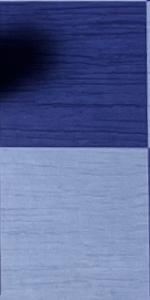
Label: Empty